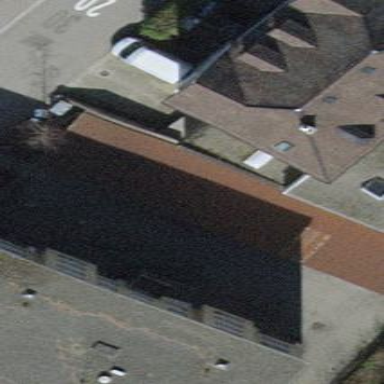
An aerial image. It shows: View of roof of building.